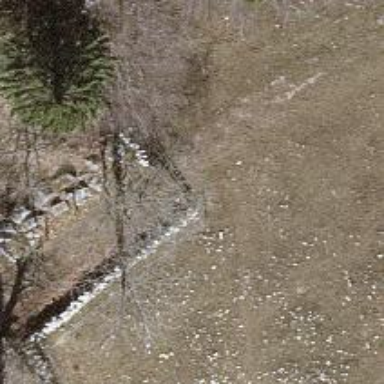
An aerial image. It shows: Gate.